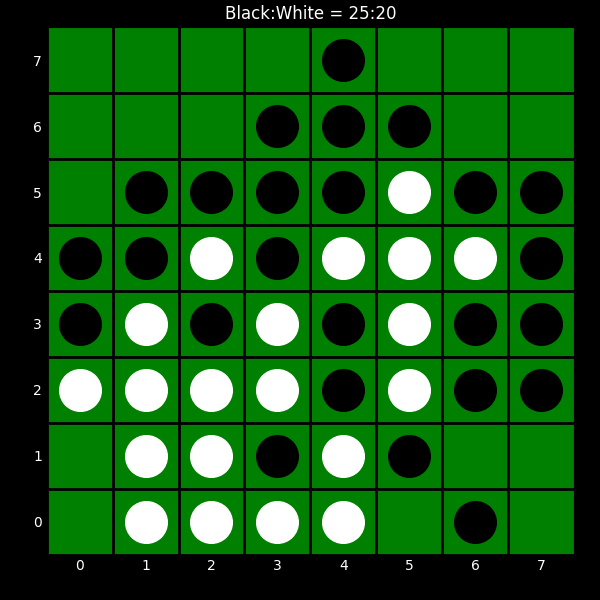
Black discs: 25
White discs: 20